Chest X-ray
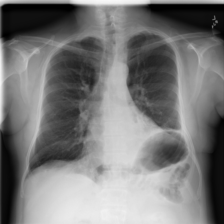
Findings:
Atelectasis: negative
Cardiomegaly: negative
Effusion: negative
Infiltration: positive
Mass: negative
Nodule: negative
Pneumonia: negative
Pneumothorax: negative
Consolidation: negative
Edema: negative
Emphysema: negative
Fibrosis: negative
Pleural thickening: positive
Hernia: negative